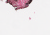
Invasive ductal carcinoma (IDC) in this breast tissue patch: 0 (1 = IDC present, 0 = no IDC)